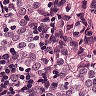
Metastatic tissue present: yes